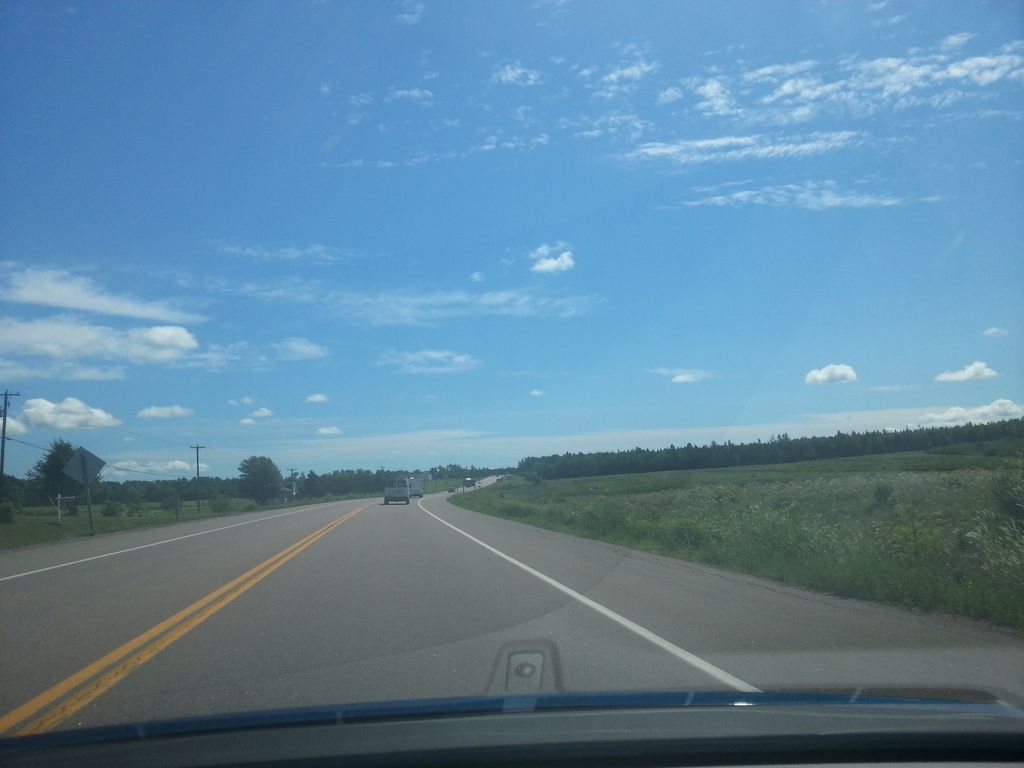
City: charlottetown